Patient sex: F
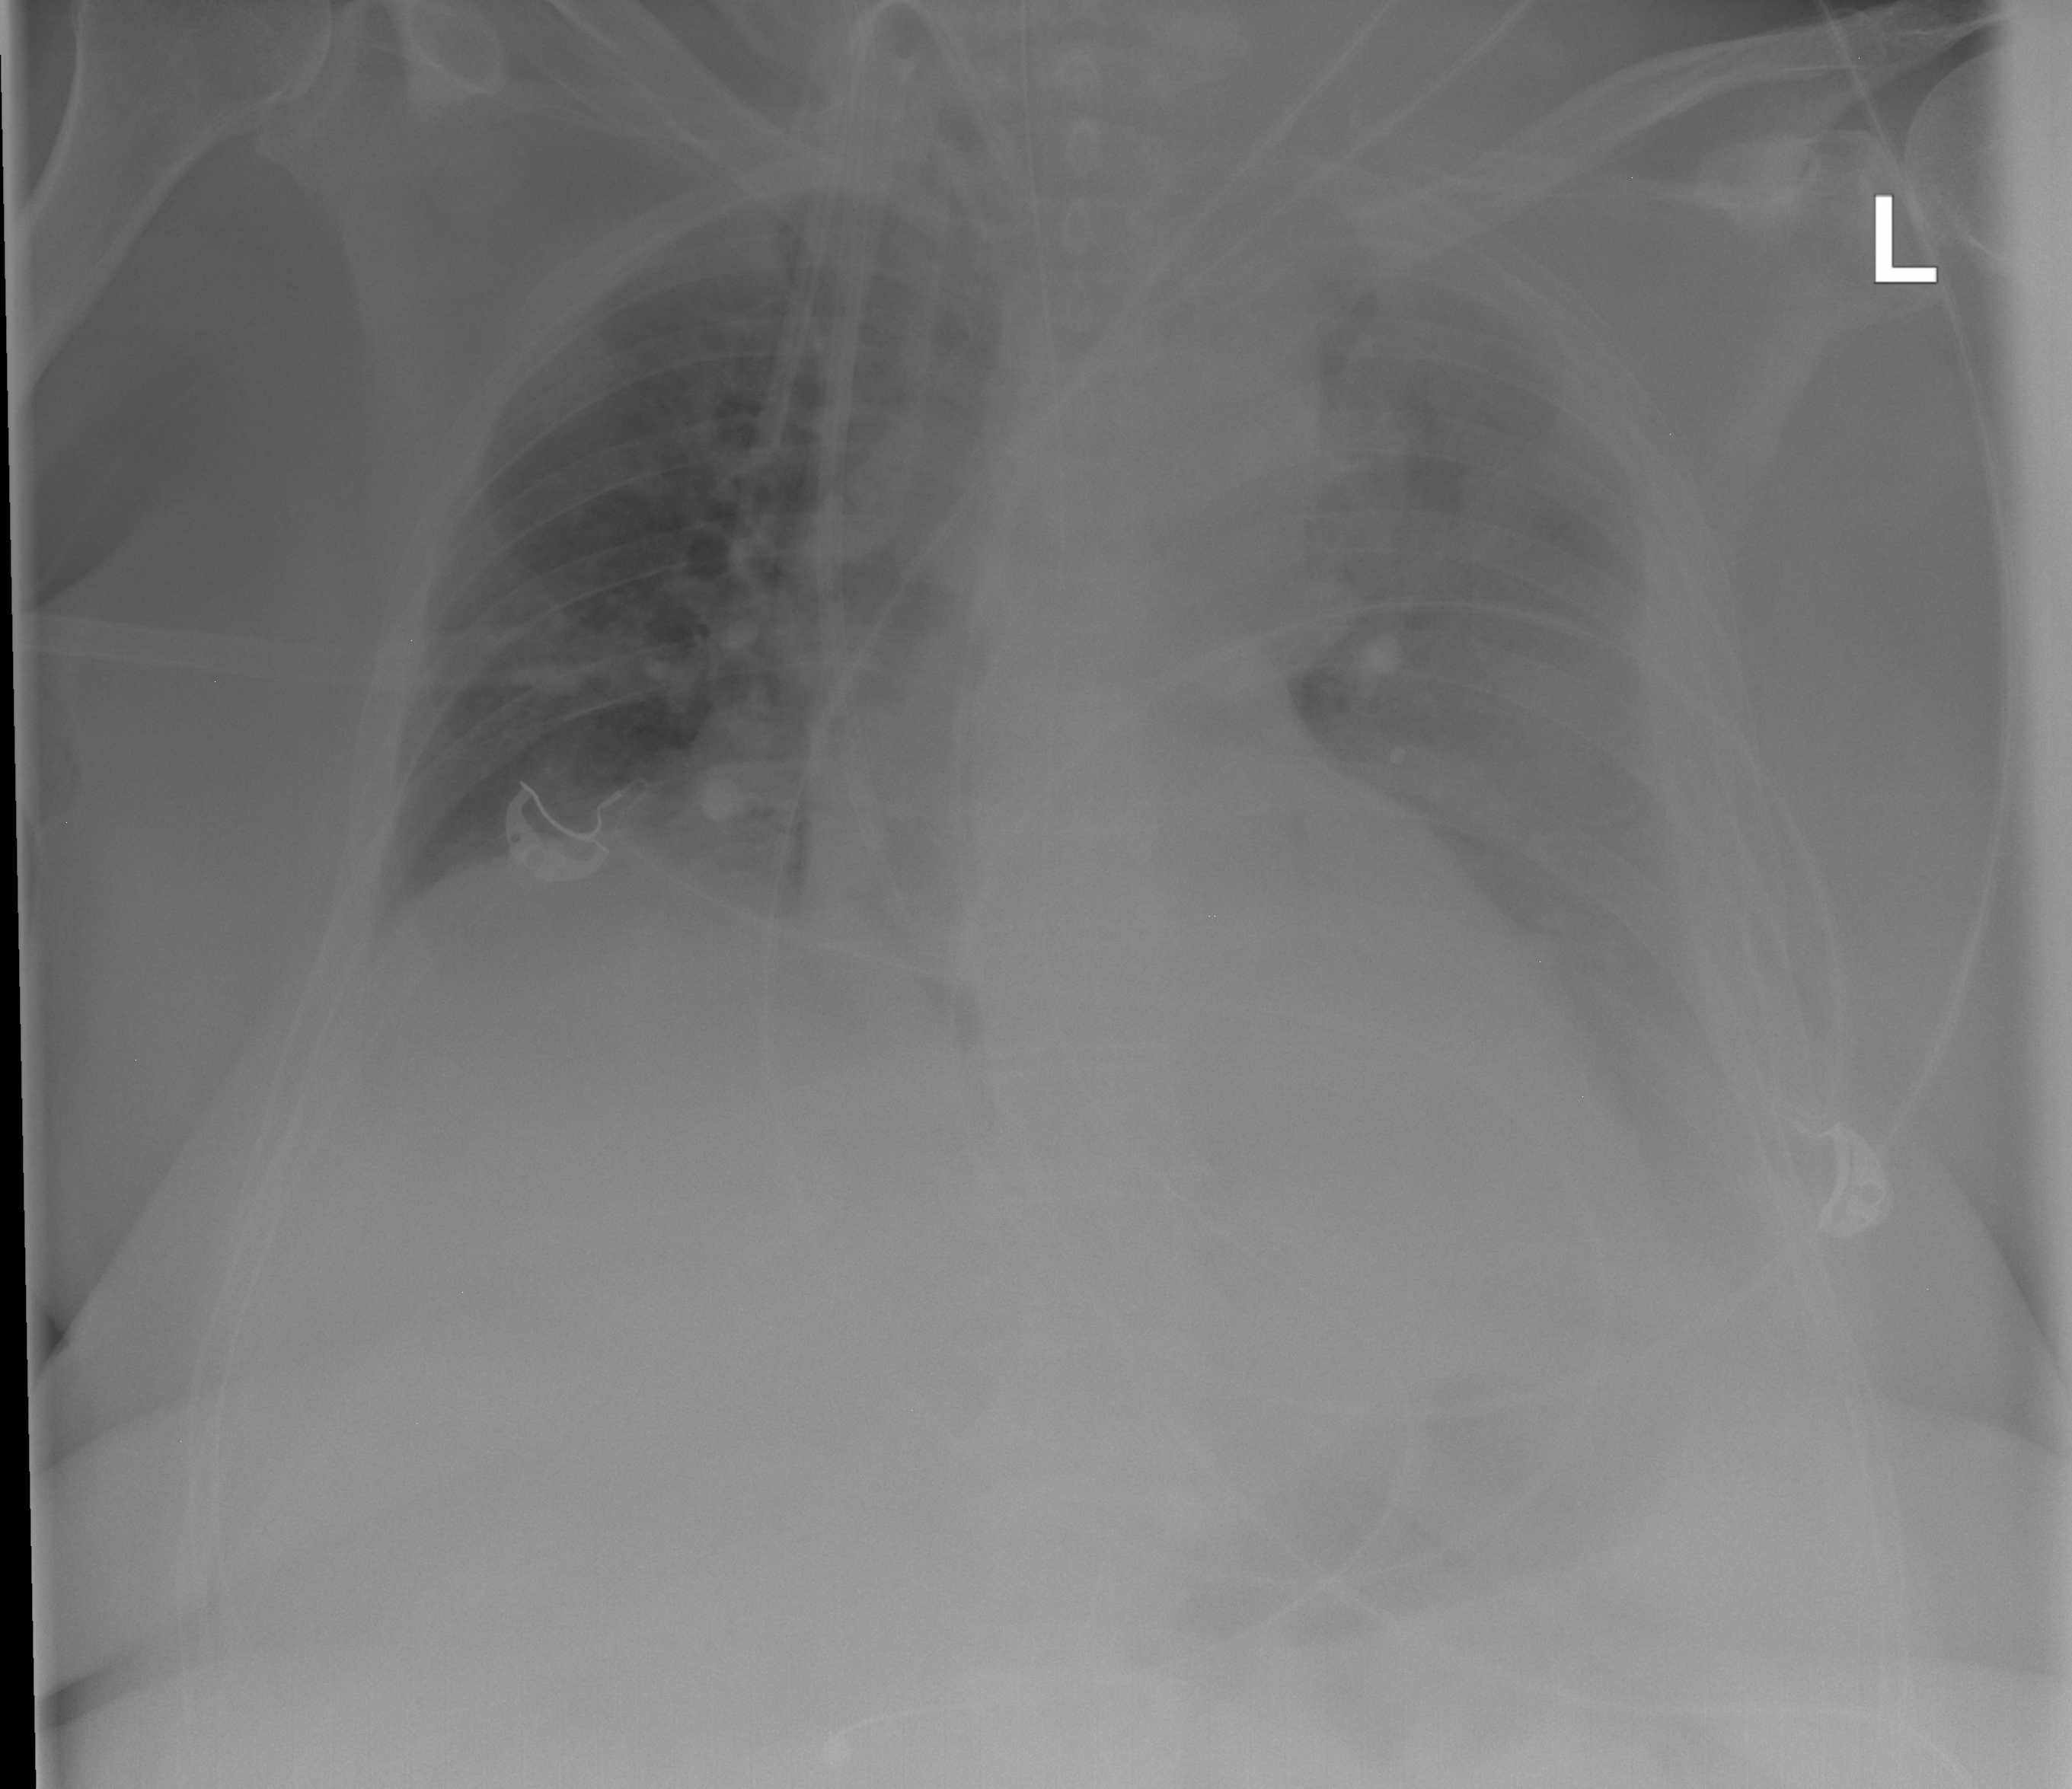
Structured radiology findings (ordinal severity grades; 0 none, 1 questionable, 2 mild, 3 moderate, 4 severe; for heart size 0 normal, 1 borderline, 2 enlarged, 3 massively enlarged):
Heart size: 2
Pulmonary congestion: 2
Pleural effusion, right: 2
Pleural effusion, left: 2
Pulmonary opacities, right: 1
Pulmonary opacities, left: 1
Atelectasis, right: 2
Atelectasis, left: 2